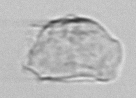
Label: detritus_transparent